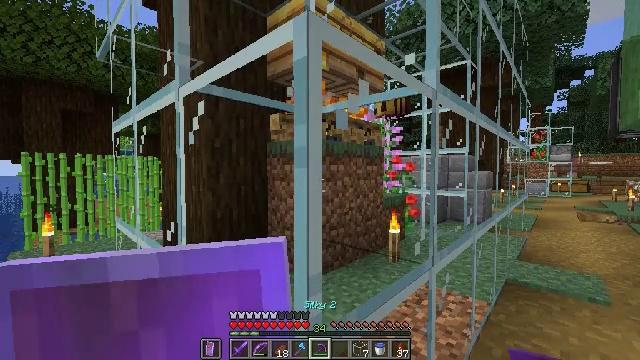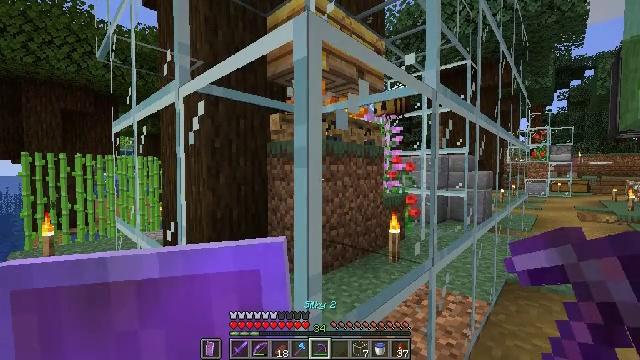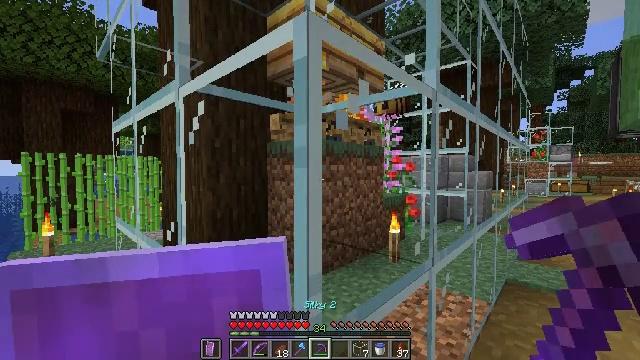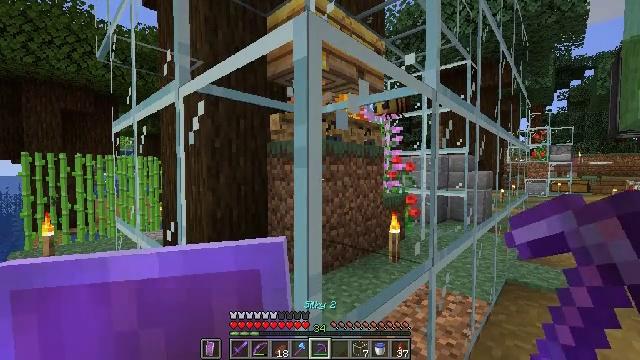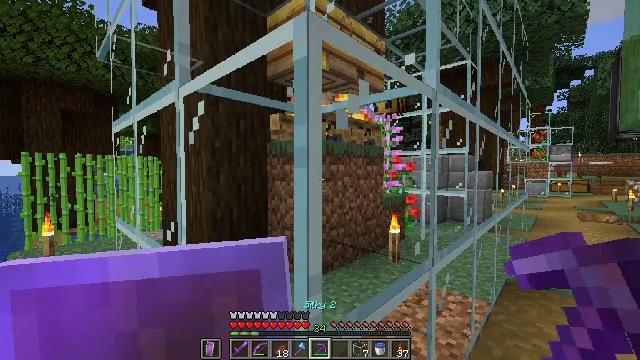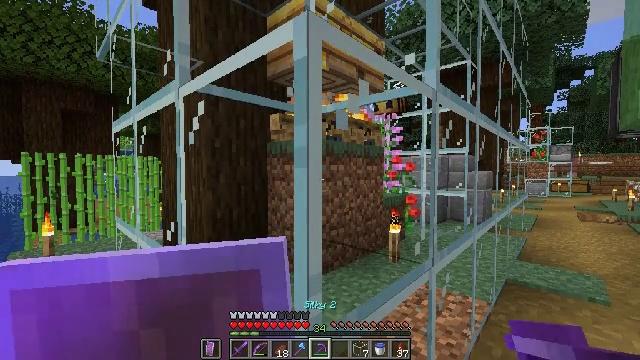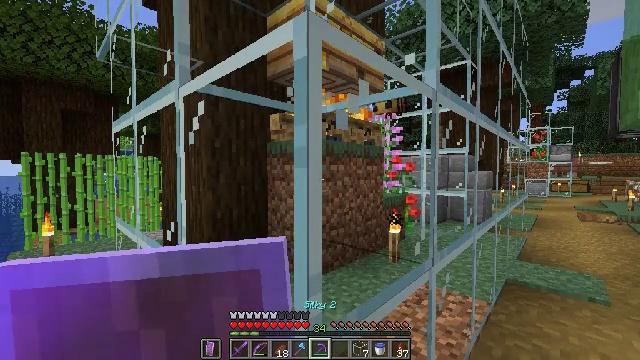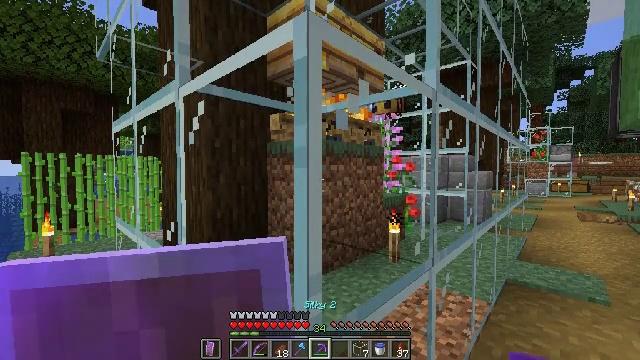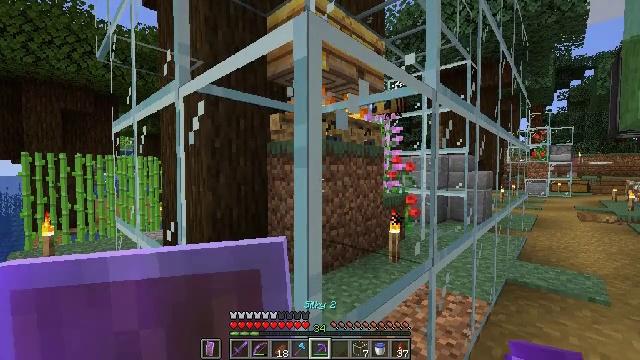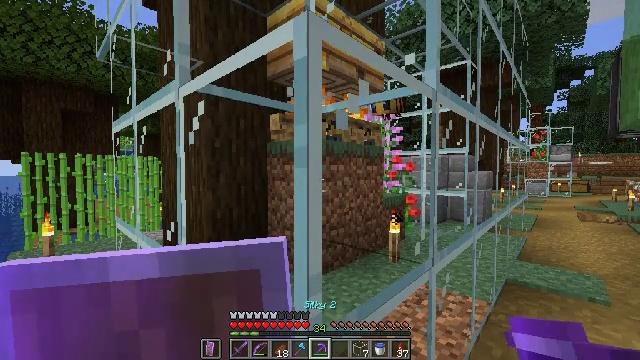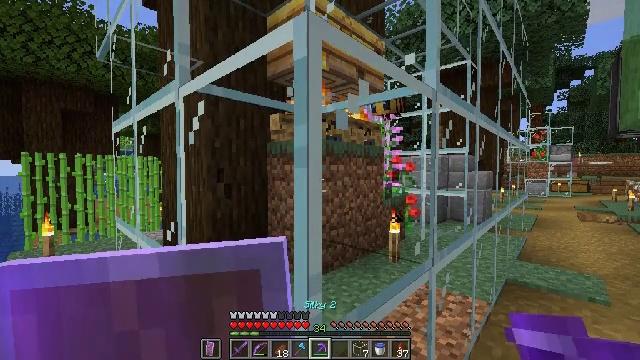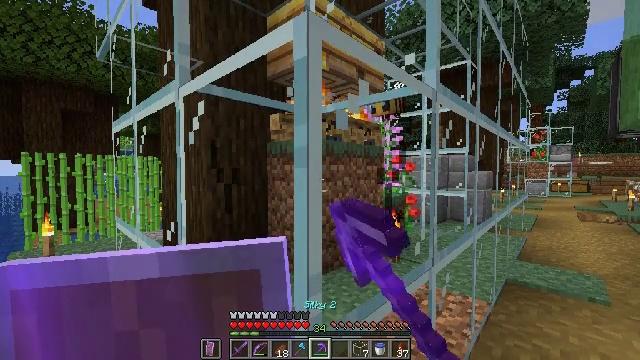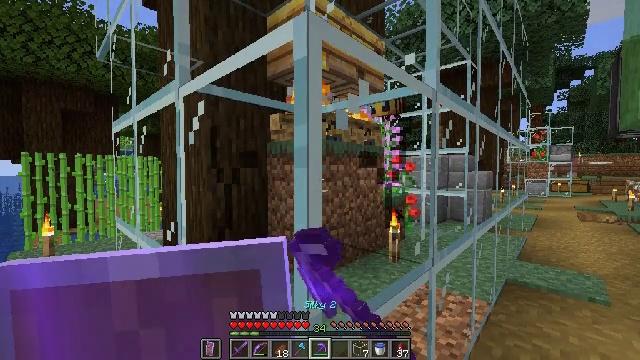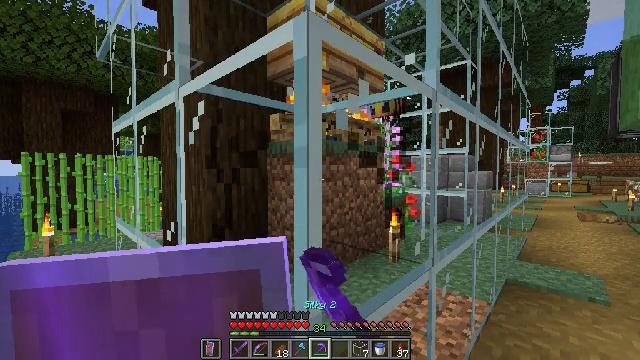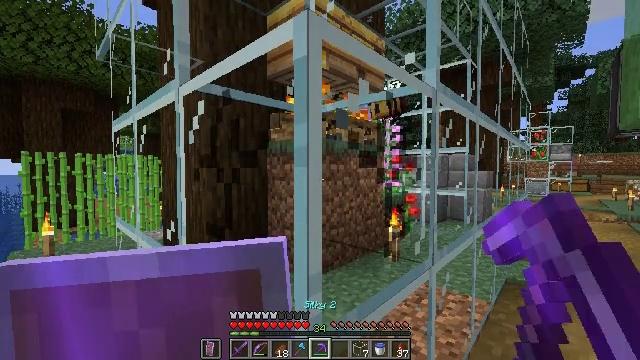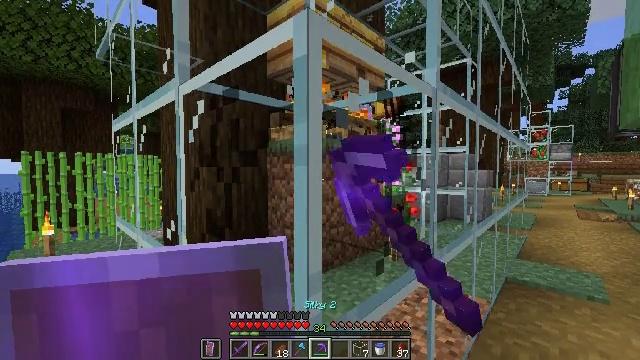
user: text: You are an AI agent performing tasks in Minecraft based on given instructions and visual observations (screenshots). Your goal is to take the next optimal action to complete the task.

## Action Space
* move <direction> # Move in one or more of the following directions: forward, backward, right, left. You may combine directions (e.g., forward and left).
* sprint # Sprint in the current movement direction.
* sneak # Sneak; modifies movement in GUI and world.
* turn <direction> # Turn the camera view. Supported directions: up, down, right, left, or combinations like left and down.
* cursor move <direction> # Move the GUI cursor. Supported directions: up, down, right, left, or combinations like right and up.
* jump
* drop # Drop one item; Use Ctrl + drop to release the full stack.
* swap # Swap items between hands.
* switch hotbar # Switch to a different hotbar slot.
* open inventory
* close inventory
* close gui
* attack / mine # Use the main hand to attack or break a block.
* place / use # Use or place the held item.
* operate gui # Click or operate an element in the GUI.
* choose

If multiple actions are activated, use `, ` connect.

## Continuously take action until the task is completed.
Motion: motion action
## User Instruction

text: Destroy the glass.
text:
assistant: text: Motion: no_op
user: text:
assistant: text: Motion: no_op
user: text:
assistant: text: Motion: no_op
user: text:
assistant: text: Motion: no_op
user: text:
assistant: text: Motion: no_op
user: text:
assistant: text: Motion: no_op
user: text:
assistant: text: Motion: no_op
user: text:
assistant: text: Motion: no_op
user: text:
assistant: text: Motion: no_op
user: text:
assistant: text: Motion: attack / mine
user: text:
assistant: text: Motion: attack / mine
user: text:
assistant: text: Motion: attack / mine
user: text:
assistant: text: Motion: attack / mine
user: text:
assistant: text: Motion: attack / mine
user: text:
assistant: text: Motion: attack / mine
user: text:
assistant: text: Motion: attack / mine
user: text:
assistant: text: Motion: turn down, attack / mine
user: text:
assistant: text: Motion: attack / mine
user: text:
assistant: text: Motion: attack / mine
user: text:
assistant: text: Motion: attack / mine
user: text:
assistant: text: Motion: attack / mine
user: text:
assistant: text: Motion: attack / mine
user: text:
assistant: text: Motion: attack / mine
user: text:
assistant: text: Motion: attack / mine
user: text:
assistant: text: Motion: attack / mine
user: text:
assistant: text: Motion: turn down
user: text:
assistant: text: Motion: turn down
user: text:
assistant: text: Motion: turn down
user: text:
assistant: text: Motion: turn down
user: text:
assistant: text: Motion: no_op